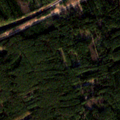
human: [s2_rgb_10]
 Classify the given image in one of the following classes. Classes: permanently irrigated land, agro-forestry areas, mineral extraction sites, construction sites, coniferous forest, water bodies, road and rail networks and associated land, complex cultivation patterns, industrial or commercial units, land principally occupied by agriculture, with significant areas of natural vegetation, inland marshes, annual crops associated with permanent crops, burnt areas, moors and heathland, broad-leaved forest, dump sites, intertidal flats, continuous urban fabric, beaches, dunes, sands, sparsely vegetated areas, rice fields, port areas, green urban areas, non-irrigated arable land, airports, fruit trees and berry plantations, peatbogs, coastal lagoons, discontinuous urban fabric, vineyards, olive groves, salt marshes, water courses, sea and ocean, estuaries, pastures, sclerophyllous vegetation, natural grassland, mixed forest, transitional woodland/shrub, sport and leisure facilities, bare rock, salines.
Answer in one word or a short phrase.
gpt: mixed forest